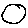
Label: circle